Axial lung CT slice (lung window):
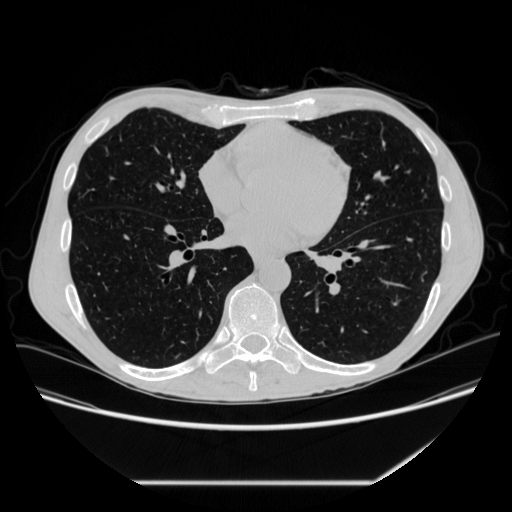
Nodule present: no